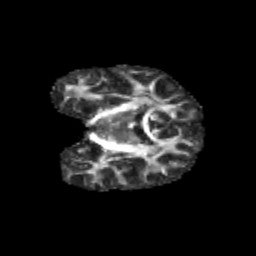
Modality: FA
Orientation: coronal
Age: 12
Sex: male
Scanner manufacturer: siemens
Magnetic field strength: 3 T
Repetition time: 3.8 s
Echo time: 0.07 s